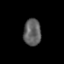
Tissue: prostate
Cell type: T cells
Senescence score: 0.6949
Nuclear area (px): 460
Mean DAPI intensity: 96.28